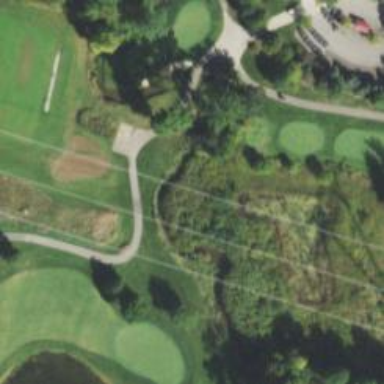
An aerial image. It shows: Path used for both walking and golf.